Aerial crown-view tile of a tropical tree (Barro Colorado Island, Panama), acquired 20250616:
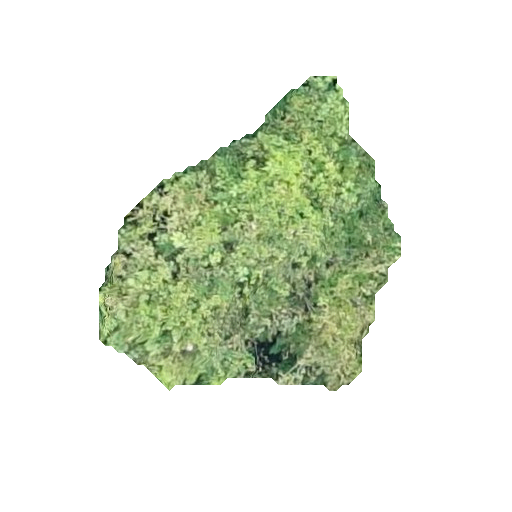
Species: Luehea seemannii
GBIF accepted scientific name: Luehea seemannii
Crown area: 91.783 m²